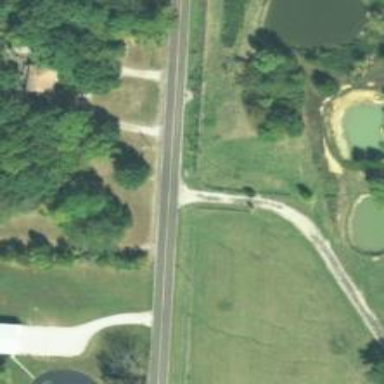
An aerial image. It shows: Tertiary road.